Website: home-depot
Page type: customer-info-address
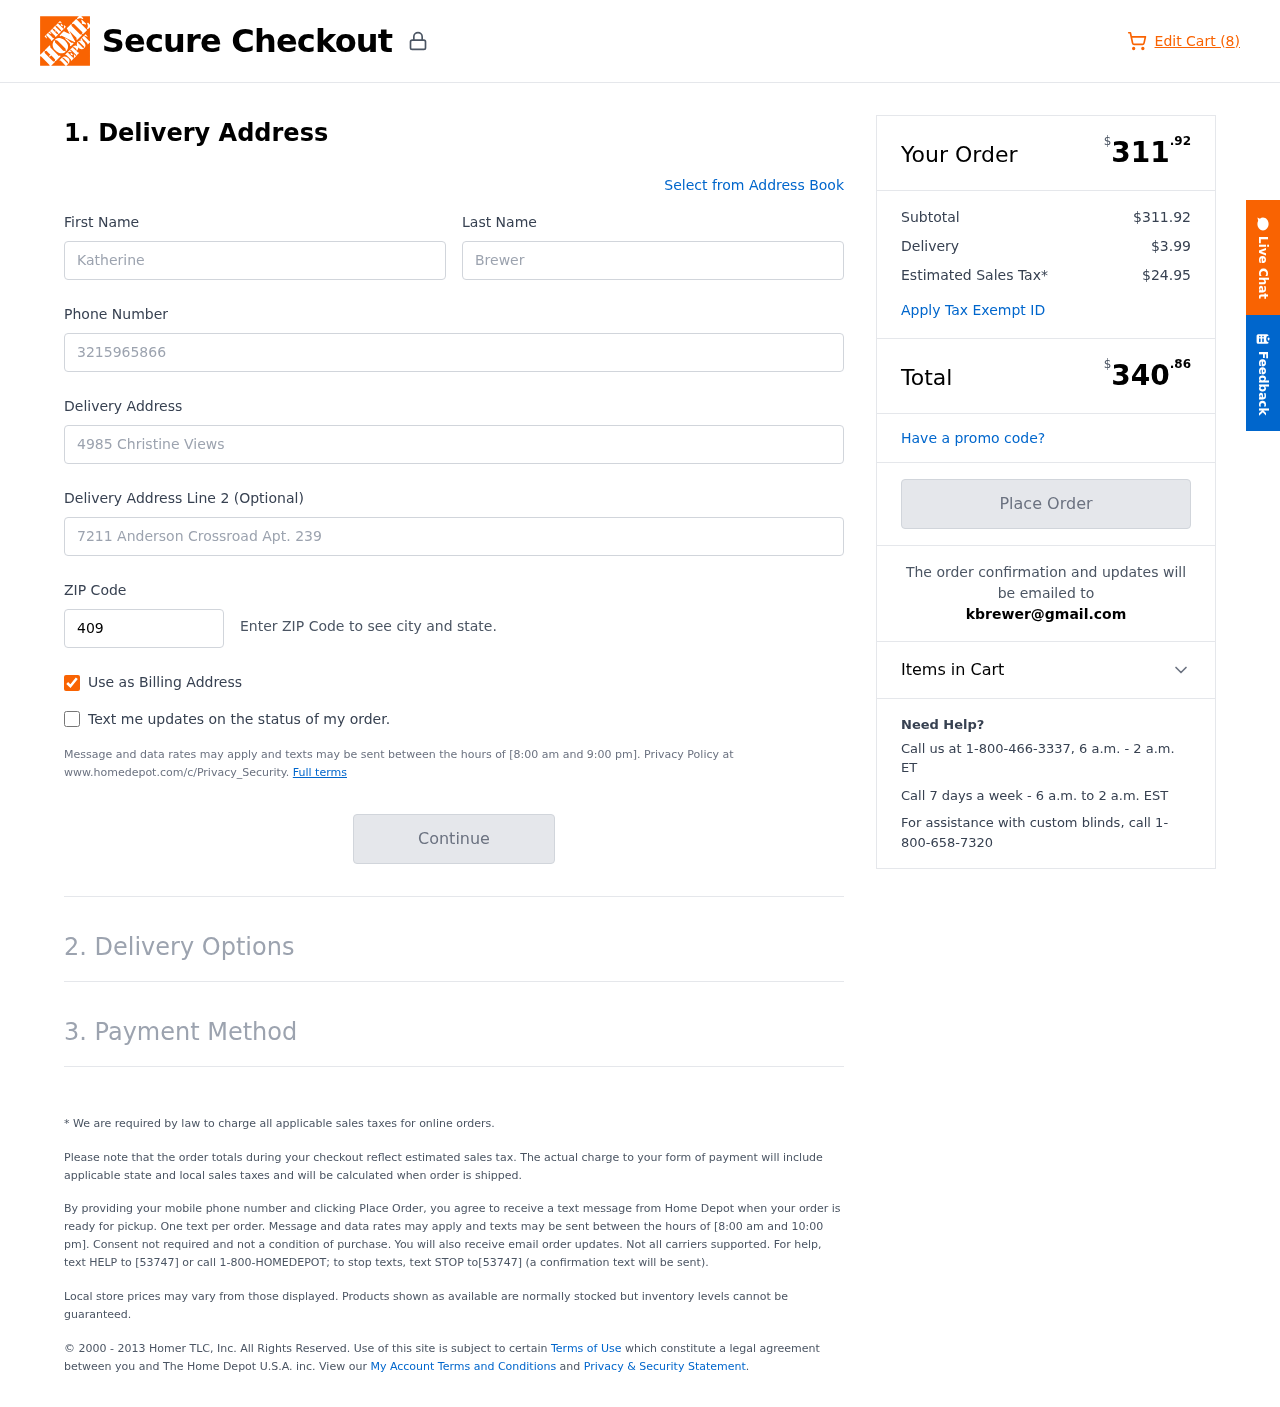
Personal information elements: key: PII_EMAIL
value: kbrewer@gmail.com
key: PII_FIRSTNAME
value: Katherine
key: PII_LASTNAME
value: Brewer
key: PII_PHONE
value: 3215965866
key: PII_POSTCODE
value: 40927
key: PII_STREET
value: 4985 Christine Views
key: PII_STREET2
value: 7211 Anderson Crossroad Apt. 239
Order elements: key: ORDER_NUM_ITEMS
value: Edit Cart (8)
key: ORDER_SUBTOTAL_HEADER
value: $311.92
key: ORDER_SUBTOTAL
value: $311.92
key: ORDER_SHIPPING_COST
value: $3.99
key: ORDER_TAX
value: $24.95
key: ORDER_TOTAL2
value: $340.86